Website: home-depot
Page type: customer-info-address
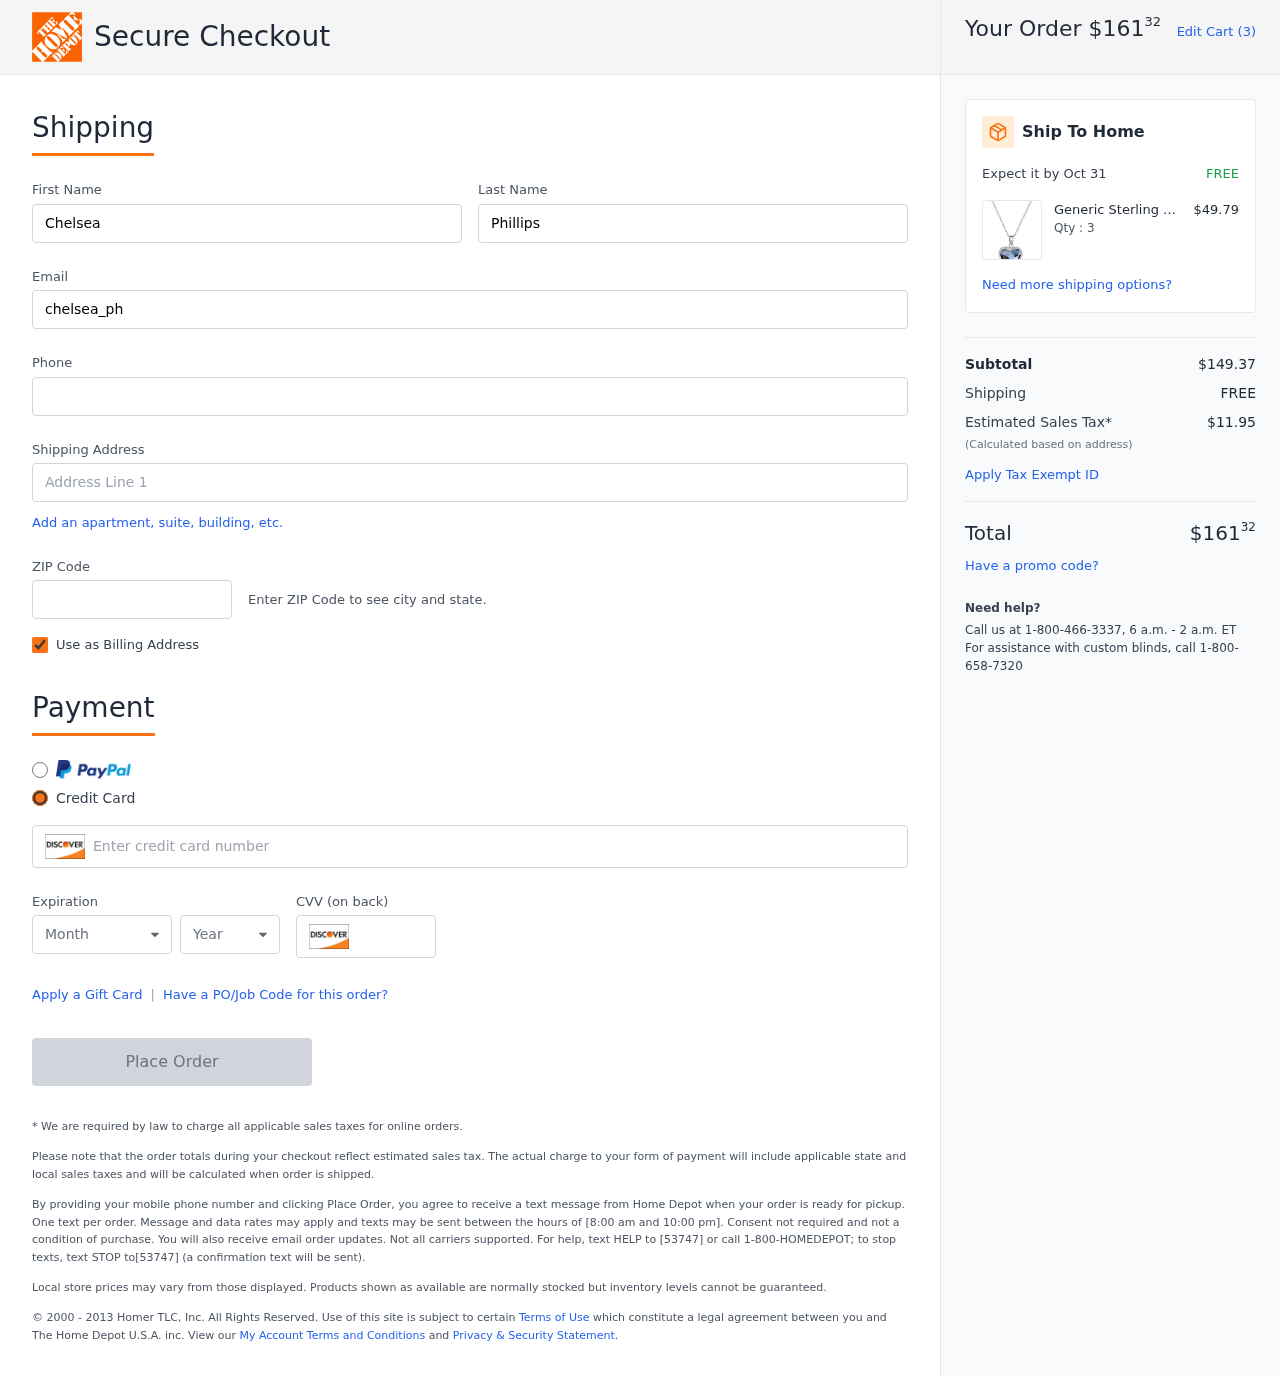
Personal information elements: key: PII_CARD_CVV
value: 754
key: PII_CARD_EXPIRY_MONTH
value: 08
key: PII_CARD_EXPIRY_YEAR
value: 26
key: PII_CARD_NUMBER
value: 6011 2425 6899 7359
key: PII_EMAIL
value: chelsea_phillips@hotmail.com
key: PII_FIRSTNAME
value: Chelsea
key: PII_LASTNAME
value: Phillips
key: PII_PHONE
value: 5625700208
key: PII_POSTCODE
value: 47885
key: PII_STREET
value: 93374 Lauren Extension Suite 186
Product elements: key: PRODUCT1_BRAND
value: Generic
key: PRODUCT1_NAME
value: Sterling Silver Two Tone Heart Pendant Necklace 18 inch Made with Swarovski Elements, Sterling Silve
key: PRODUCT1_PRICE
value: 49.79
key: PRODUCT1_QUANTITY
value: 3
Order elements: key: ORDER_TOTAL
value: $16132
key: ORDER_NUM_ITEMS
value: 3
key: ORDER_DELIVERY_DATE
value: Oct 31
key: ORDER_SUBTOTAL
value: $149.37
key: ORDER_SHIPPING_COST
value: FREE
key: ORDER_TAX
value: $11.95